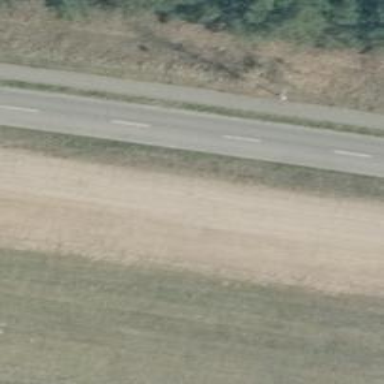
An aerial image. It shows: Unclassified road with asphalt surface.